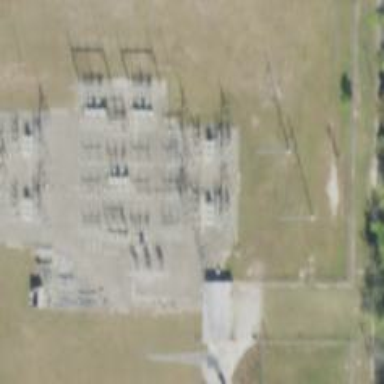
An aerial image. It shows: Switch used for power control.